Field crop: tomato
Growth stage: 1
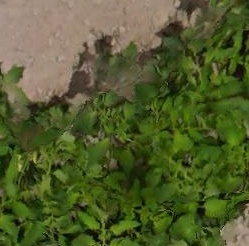
Species: tomato